【题型】解答题　【知识点】平面几何　【难度】easy
如图，点$D$是$\triangle ABC$边$BC$上的一点，连接$AD$，过$AD$上点$E$作$EF \parallel BD$，交$AB$于点$F$，过点$F$作$FG \parallel AC$交$BC$于点$G$，已知$AE=4.8$，$ED=3.2$，$BC=10$．求$CG$的长．

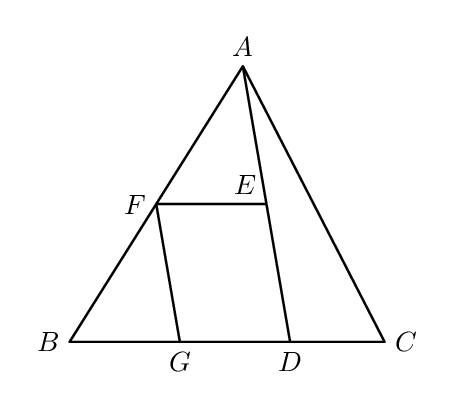
【解答】
\noindent \textbf{【答案】}6
\vspace{0.5em}
\noindent \textbf{【分析】}本题主要考查了平行线分线段成比例定理，根据平行线分线段成比例定理先得到$\dfrac{AF}{FB}=\dfrac{AE}{ED}=\dfrac{3}{2}$，进而得到$\dfrac{BG}{CG}=\dfrac{BF}{AF}=\dfrac{2}{3}$，则$\dfrac{BC}{CG}=\dfrac{5}{3}$，即可求出$CG$的长．
\vspace{0.5em}
\noindent \textbf{【详解】}解：$\because EF\parallel BD$，$AE=4.8$，$ED=3.2$，
\[
\begin{aligned}
&\therefore \frac{AF}{FB}=\frac{AE}{ED}=\frac{4.8}{3.2}=\frac{3}{2}, \\
&\because FG\parallel AC, \\
&\therefore \frac{BG}{CG}=\frac{BF}{AF}=\frac{2}{3}, \\
&\therefore \frac{BC}{CG}=\frac{5}{3}, \\
&\because BC=10, \\
&\therefore CG=\frac{3}{5}BC=6.
\end{aligned}
\]